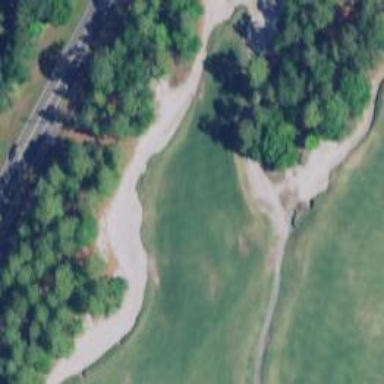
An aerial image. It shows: Golf bunker filled with natural sand.